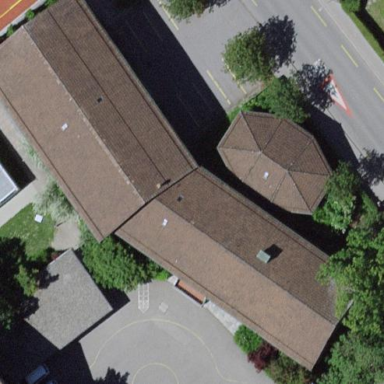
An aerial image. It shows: Sports centre building.